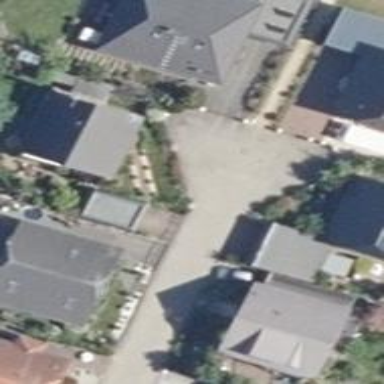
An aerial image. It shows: Living street.